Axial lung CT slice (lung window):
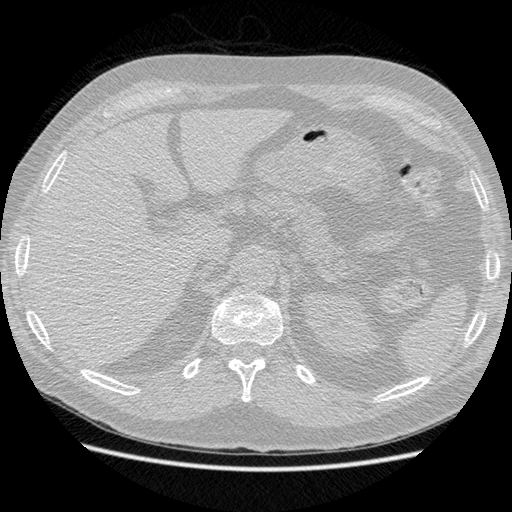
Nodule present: no